Question: I created a customlistview adapter with its own xml which is supposed to have a beer style on the left side and then a avg rating on the far right side. My problem is some of the beer styles are a lot of characters long and are cut off:

currently my xml for the list items is:
'''
<?xml version="1.0" encoding="utf-8"?>
<LinearLayout xmlns:android="http://schemas.android.com/apk/res/android"
android:layout_width="match_parent"
android:layout_height="match_parent"
android:orientation="horizontal" >
<TextView
android:id="@+id/breweryName"
android:layout_width="0dip"
android:layout_height="fill_parent"
android:text="Large Text"
android:layout_weight="4"
android:textAppearance="?android:attr/textAppearanceLarge" />
<TextView
android:id="@+id/breweryRate"
android:layout_width="0dip"
android:layout_height="wrap_content"
android:text="Large Text"
android:layout_weight="1"
android:textAppearance="?android:attr/textAppearanceLarge" />
</LinearLayout>
'''
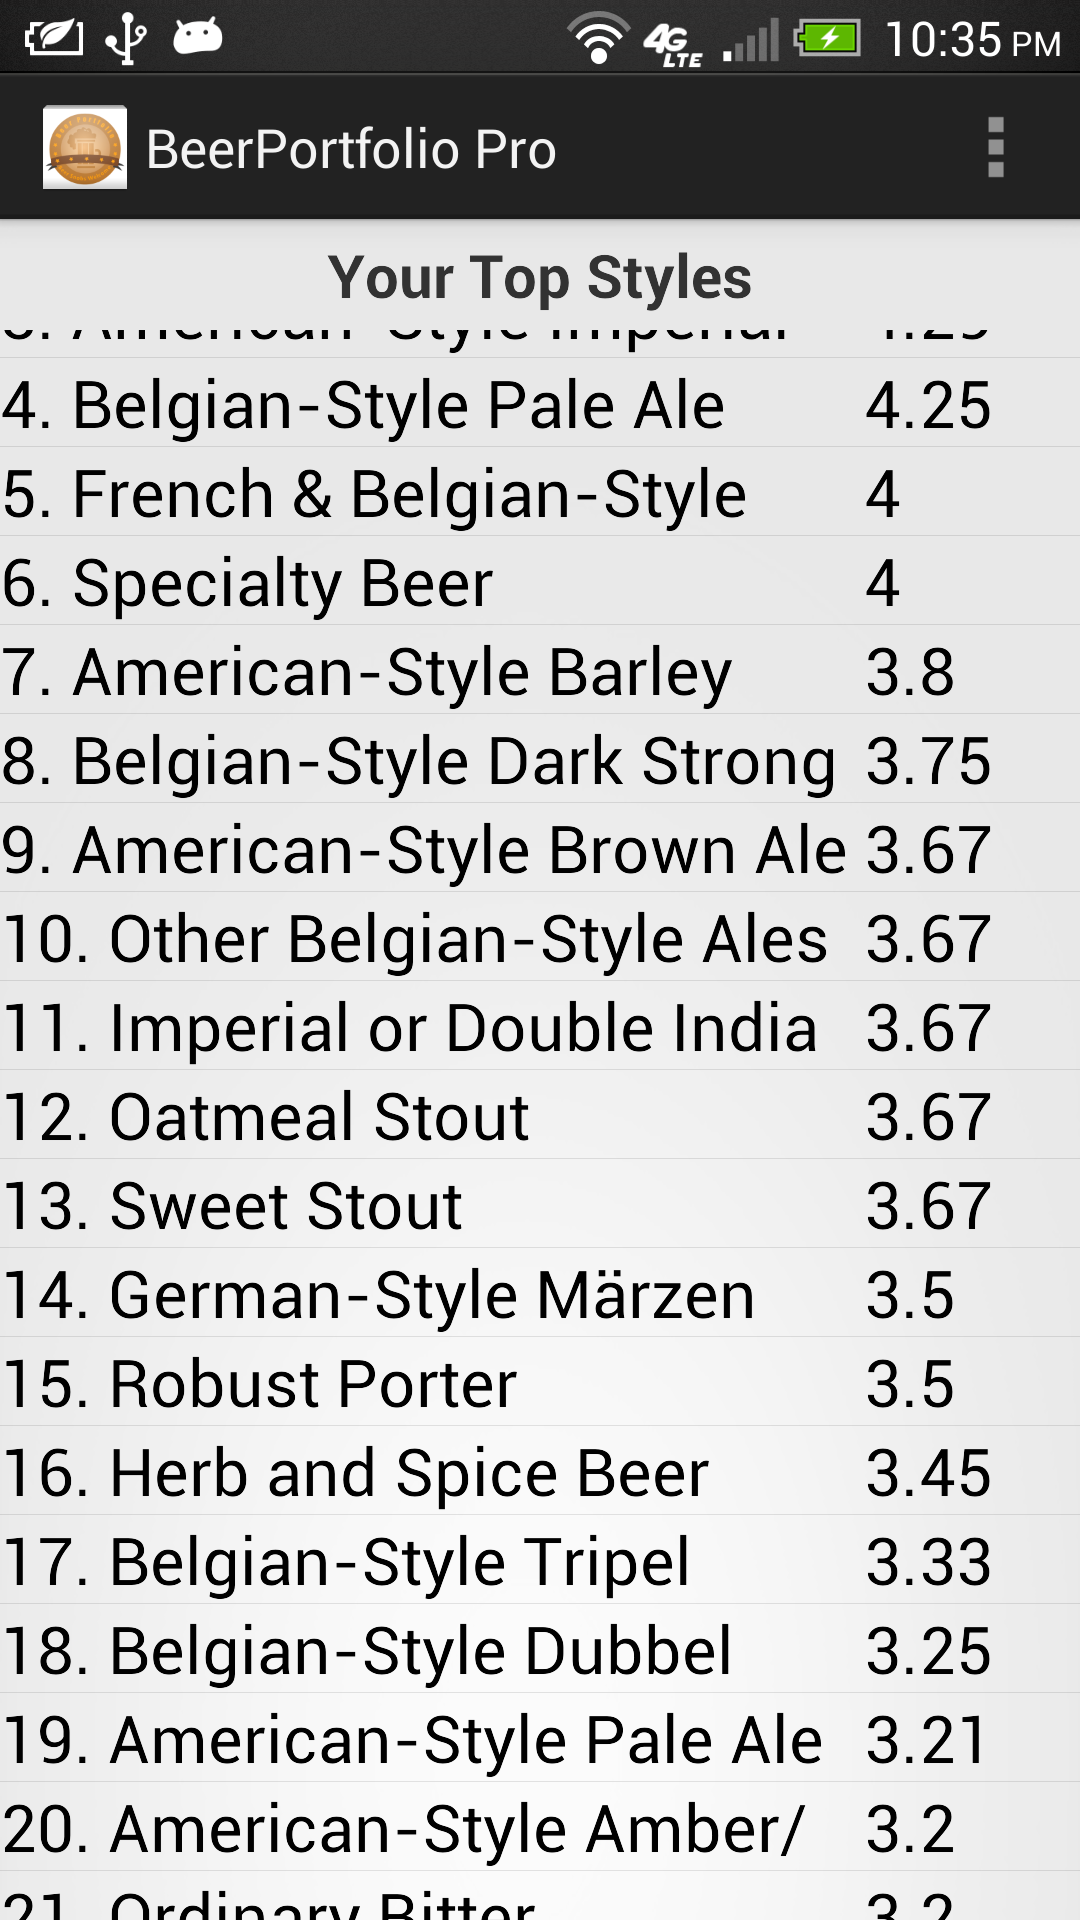
Answer: I think this might be what you want, you just need to wrap_content on the beer name instead of fill_parent to prevent the truncation of the TextView.
'''
<?xml version="1.0" encoding="utf-8"?>
<LinearLayout xmlns:android="http://schemas.android.com/apk/res/android"
android:layout_width="match_parent"
android:layout_height="match_parent"
android:orientation="horizontal" >
<TextView
android:id="@+id/breweryName"
android:layout_width="0dip"
android:layout_height="wrap_content"
android:text="Large Text"
android:layout_weight="4"
android:textAppearance="?android:attr/textAppearanceLarge" />
<TextView
android:id="@+id/breweryRate"
android:layout_width="0dip"
android:layout_height="wrap_content"
android:text="Large Text"
android:layout_weight="1"
android:textAppearance="?android:attr/textAppearanceLarge" />
</LinearLayout>
'''